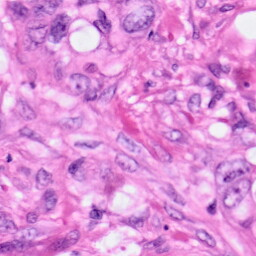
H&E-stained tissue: Pancreatic